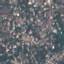
Label: Residential